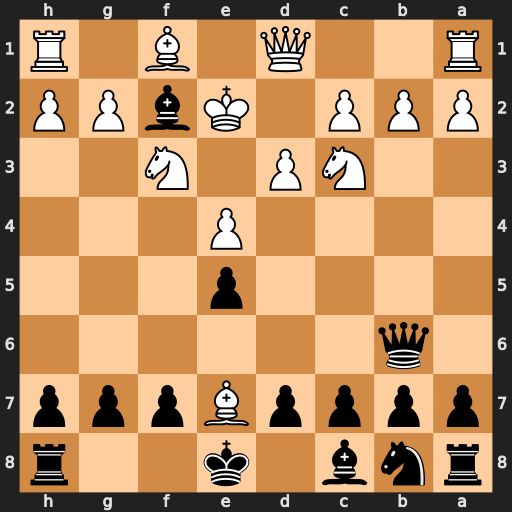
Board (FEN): rnb1k2r/ppppBppp/1q6/4p3/4P3/2NP1N2/PPP1KbPP/R2Q1B1R
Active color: b
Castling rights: kq
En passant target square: -
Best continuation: Qe3#